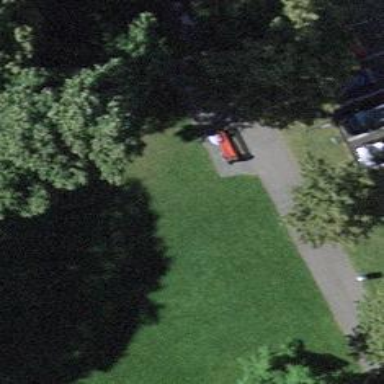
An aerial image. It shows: Red bench.